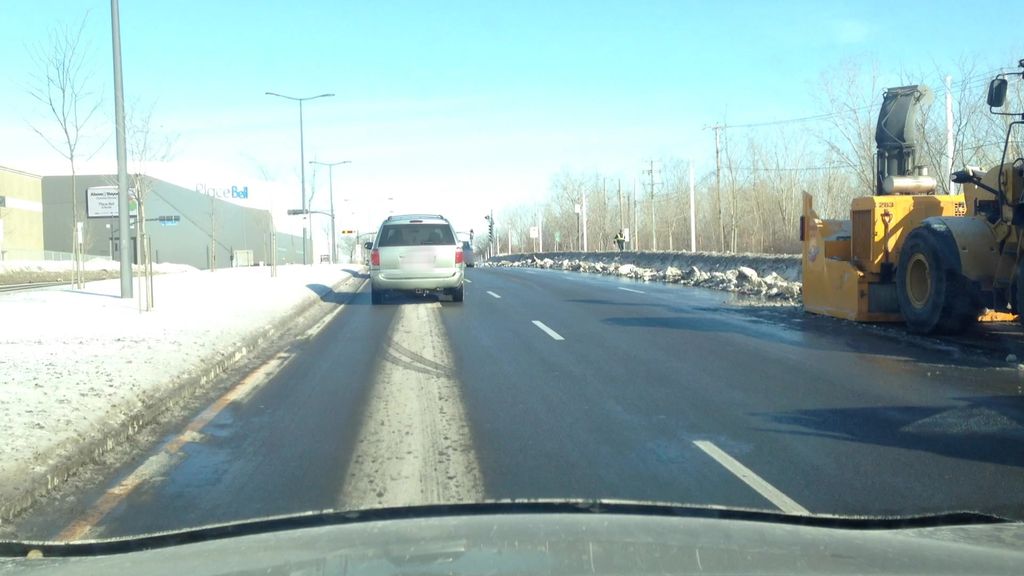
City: montreal